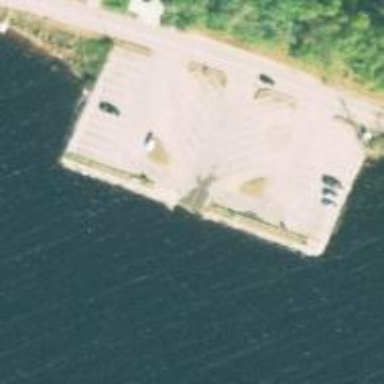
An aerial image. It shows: Slipway service road.